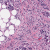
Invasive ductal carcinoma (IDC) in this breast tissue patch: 1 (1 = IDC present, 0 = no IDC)